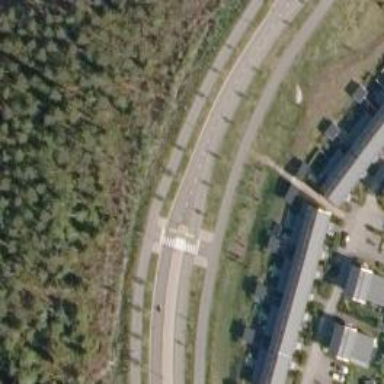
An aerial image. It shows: Asphalt cycleway with crossing for pedestrians.